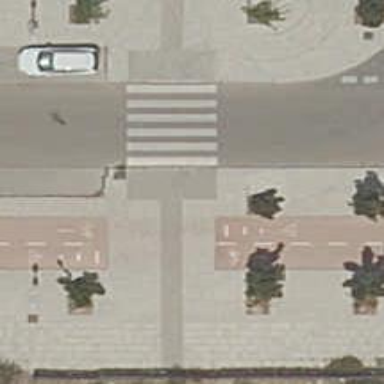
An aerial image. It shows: Uncontrolled crossing on the road.